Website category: phone
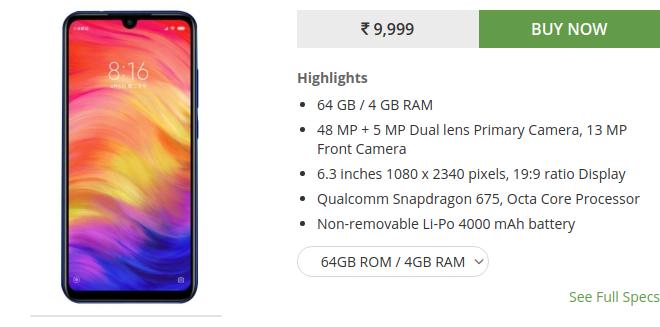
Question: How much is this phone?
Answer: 9,999

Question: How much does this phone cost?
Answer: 9,999

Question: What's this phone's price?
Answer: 9,999

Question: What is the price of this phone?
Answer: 9,999

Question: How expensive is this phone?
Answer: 9,999

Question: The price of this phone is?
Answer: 9,999

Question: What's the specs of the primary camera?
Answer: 48 MP + 5 MP Dual lens Primary Camera

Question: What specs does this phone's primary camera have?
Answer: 48 MP + 5 MP Dual lens Primary Camera

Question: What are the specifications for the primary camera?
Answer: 48 MP + 5 MP Dual lens Primary Camera

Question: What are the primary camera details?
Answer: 48 MP + 5 MP Dual lens Primary Camera

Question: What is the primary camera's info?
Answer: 48 MP + 5 MP Dual lens Primary Camera

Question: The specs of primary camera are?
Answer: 48 MP + 5 MP Dual lens Primary Camera

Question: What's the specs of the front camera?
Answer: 13 MP Front Camera

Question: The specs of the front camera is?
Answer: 13 MP Front Camera

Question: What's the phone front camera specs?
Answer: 13 MP Front Camera

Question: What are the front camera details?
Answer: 13 MP Front Camera

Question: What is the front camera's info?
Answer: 13 MP Front Camera

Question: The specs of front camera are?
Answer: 13 MP Front Camera

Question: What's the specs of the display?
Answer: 6.3 inches 1080 x 2340 pixels, 19:9 ratio Display

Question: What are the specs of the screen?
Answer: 6.3 inches 1080 x 2340 pixels, 19:9 ratio Display

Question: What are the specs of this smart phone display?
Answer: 6.3 inches 1080 x 2340 pixels, 19:9 ratio Display

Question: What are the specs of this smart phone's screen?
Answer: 6.3 inches 1080 x 2340 pixels, 19:9 ratio Display

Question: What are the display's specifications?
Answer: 6.3 inches 1080 x 2340 pixels, 19:9 ratio Display

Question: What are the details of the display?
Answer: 6.3 inches 1080 x 2340 pixels, 19:9 ratio Display

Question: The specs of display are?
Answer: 6.3 inches 1080 x 2340 pixels, 19:9 ratio Display

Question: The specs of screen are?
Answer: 6.3 inches 1080 x 2340 pixels, 19:9 ratio Display

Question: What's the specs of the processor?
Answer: Qualcomm Snapdragon 675, Octa Core Processor

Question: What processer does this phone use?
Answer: Qualcomm Snapdragon 675, Octa Core Processor

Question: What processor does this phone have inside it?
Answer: Qualcomm Snapdragon 675, Octa Core Processor

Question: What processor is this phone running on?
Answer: Qualcomm Snapdragon 675, Octa Core Processor

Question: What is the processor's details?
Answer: Qualcomm Snapdragon 675, Octa Core Processor

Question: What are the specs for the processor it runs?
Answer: Qualcomm Snapdragon 675, Octa Core Processor

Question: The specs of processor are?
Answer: Qualcomm Snapdragon 675, Octa Core Processor

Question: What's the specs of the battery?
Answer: Non-removable Li-Po 4000 mAh battery

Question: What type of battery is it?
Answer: Non-removable Li-Po 4000 mAh battery

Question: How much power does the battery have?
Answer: Non-removable Li-Po 4000 mAh battery

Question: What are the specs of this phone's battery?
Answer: Non-removable Li-Po 4000 mAh battery

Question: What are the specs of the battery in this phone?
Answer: Non-removable Li-Po 4000 mAh battery

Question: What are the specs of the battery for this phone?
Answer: Non-removable Li-Po 4000 mAh battery

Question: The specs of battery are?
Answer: Non-removable Li-Po 4000 mAh battery